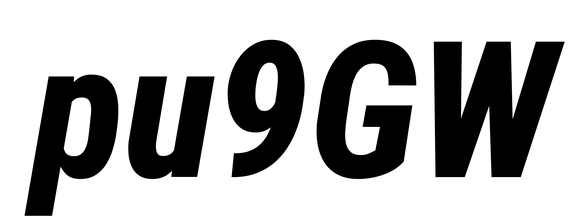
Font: Roboto-Italic_Condensed_ExtraBold_Italic